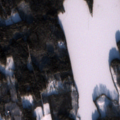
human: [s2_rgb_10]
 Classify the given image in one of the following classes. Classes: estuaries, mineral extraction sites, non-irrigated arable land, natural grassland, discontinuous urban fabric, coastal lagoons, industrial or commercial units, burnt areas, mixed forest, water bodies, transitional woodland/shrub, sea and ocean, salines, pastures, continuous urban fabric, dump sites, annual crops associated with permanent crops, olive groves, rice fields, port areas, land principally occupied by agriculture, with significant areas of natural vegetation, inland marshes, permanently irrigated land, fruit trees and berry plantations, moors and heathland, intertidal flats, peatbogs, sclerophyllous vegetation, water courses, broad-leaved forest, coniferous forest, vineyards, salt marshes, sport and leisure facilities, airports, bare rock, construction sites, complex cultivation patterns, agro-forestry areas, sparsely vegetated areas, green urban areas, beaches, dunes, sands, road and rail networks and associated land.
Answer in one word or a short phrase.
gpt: coniferous forest, mixed forest, transitional woodland/shrub, water bodies